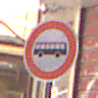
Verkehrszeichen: VerbotKraftomnibusse
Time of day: MorningAfternoon
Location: Outdoor (Urban)
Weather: Clear
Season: NotSpecified
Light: Natural